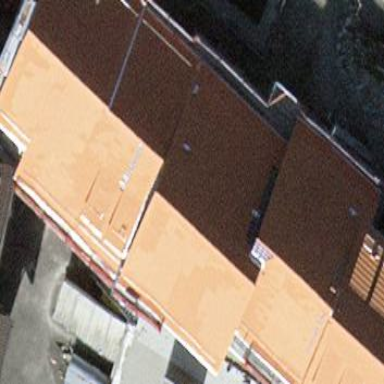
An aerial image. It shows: Terrace building with gabled roof.